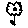
Label: flower